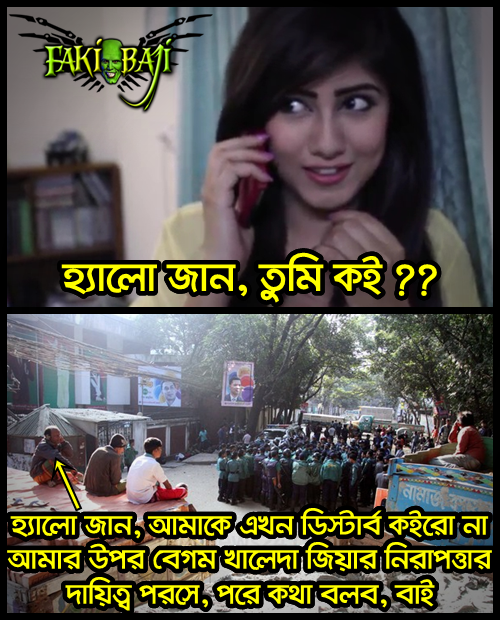
Caption: হ্যালো জান, তুমি কই?? হ্যালো জান, আমাকে এখন ডিস্টার্ব কইরো নাহ আমার উপর বেগম খালেদা জিয়ার নিরাপত্তার দায়িত্ব পরসে, পরে কথা বলব, বাই
Label: non-hate